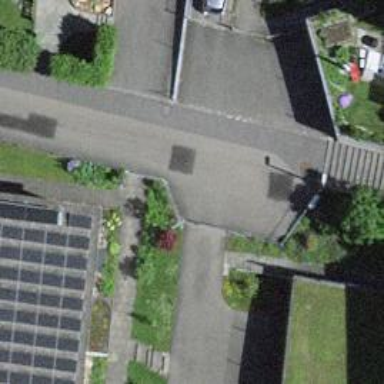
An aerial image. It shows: Gate.